Question: I use Text in Andengine and KozGoPr6N-Heavy. I use it in this way
'''
Font font = FontFactory.createFromAsset(activity.getFontManager(), activity.getTextureManager(),256, 256, activity.getAssets(), "font/KozGoPr6N-Heavy.otf", 60, true, Color.WHITE);
font.load();
timerLabel = new Text(-90, 0, font, Integer.toString(0), 6, activity.getVertexBufferObjectManager());
'''
But effect is not as I expect, it looks like chopped on left.

Any idea why?
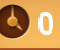
Answer: Show us how you use your FontREgion. You probably use TextureOptions.DEFAULT while TextureOptions.BILINEAR will be better choice.
This is how I create font, you should do similiar:
'''
public void loadMenuFonts(){
FontFactory.setAssetBasePath("font/");
final ITexture mainFontTexture = new BitmapTextureAtlas(activity.getTextureManager(), 256, 256, TextureOptions.BILINEAR_PREMULTIPLYALPHA);
mainFont = FontFactory.createStrokeFromAsset(activity.getFontManager(), mainFontTexture, activity.getAssets(), "mainFont.ttf", 30, true, Color.WHITE, 2, Color.rgb(22, 144, 189));
mainFont.load();
}
'''
Notice that I use createStrokeFromAsset but you can simply use createFromAsset instead which is almost the same but the effect is font without stroke.